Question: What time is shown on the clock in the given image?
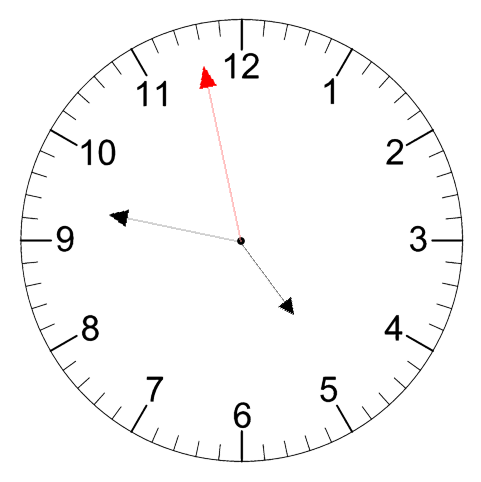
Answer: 04:46:58